Question: I have a view that basically just returns all records from a table, and adds a column 'isodate' which is supposed to be the date in ISO-Format.
'''
CREATE VIEW [dbo].[v_bedarfe]
AS
SELECT *,convert(varchar(16),datum,20) As isodat FROM bedarfe
GO
'''
The "datum"-field is smalldatetime.
The results of a query on isodat were...'surprising', so to make the point clear, I tried this:
'''
select top 10 datum,isodat,convert(varchar(16),datum,20) As isodat2 from v_bedarfe
'''
which led to:

and that looks very wrong.
So I assume I have wrong expectations or am 'abusing' something here, but I don't see what I could be doing wrong and would appreciate any suggestions how to get back on track here...
Thanks
Michael
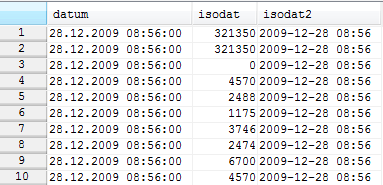
Answer: Using '*' in views is dangerous. If the table definition changes, '*' can cause the view to map the columns wrong. Drop & recreate the view without '*', and see if that fixes the problem.
P.S. Convert 20 is actually ODBC canonical, 'yyyy-mm-dd hh:mi:ss(24h)', see the <URL>.